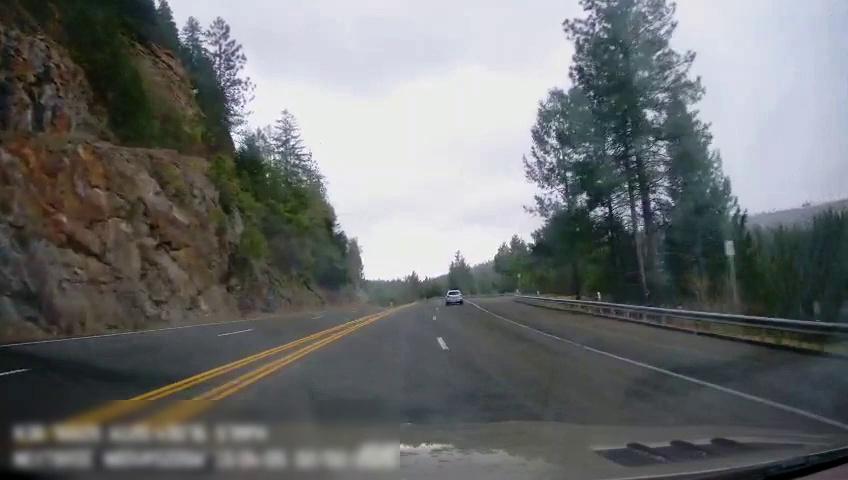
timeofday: Day
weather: Cloudy
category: Drivable Space
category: Vehicles | Car
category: Lanes | Alternate Lane
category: Lanes | Alternate Lane
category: Lanes | Alternate Lane
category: Lanes | Current Lane
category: Lanes | Current Lane
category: Lanes | Alternate Lane